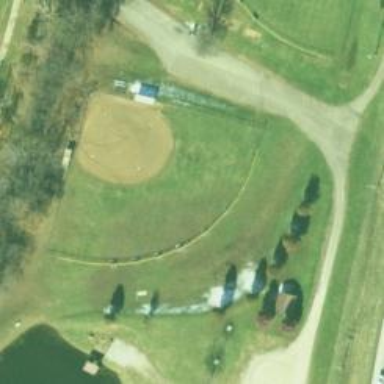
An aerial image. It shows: Baseball pitch for leisure and sports activities.